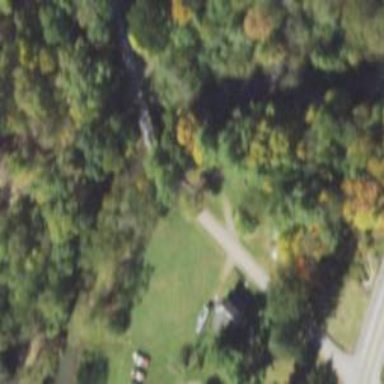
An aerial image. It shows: Unclassified road with covered bridge.